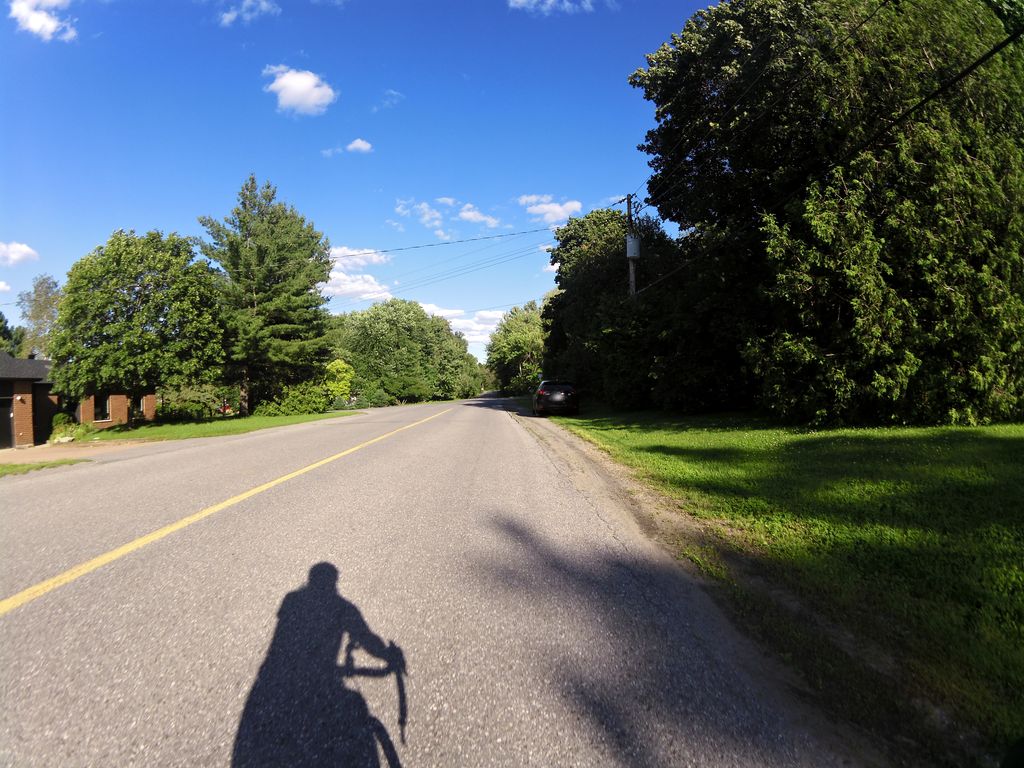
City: ottawa-gatineau